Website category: jobs
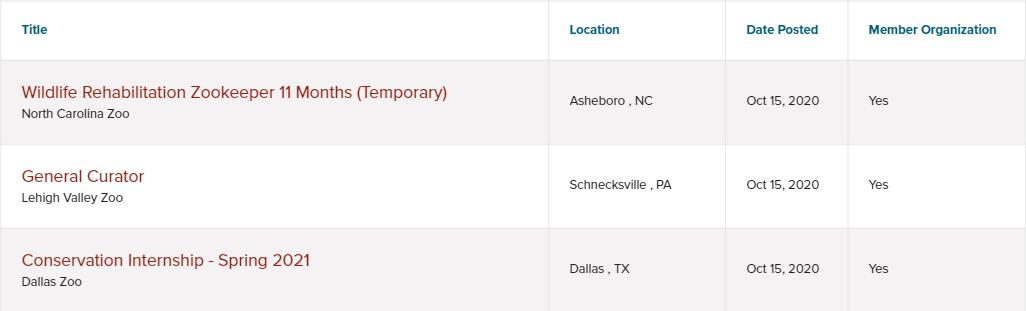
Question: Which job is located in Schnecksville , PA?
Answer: General Curator

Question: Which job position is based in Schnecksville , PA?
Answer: General Curator

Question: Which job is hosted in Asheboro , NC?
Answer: Wildlife Rehabilitation Zookeeper 11 Months (Temporary)

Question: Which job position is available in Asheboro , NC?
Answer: Wildlife Rehabilitation Zookeeper 11 Months (Temporary)

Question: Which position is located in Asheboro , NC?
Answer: Wildlife Rehabilitation Zookeeper 11 Months (Temporary)

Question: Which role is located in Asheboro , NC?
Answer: Wildlife Rehabilitation Zookeeper 11 Months (Temporary)

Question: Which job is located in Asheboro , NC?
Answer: Wildlife Rehabilitation Zookeeper 11 Months (Temporary)

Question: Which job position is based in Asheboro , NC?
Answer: Wildlife Rehabilitation Zookeeper 11 Months (Temporary)